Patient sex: F
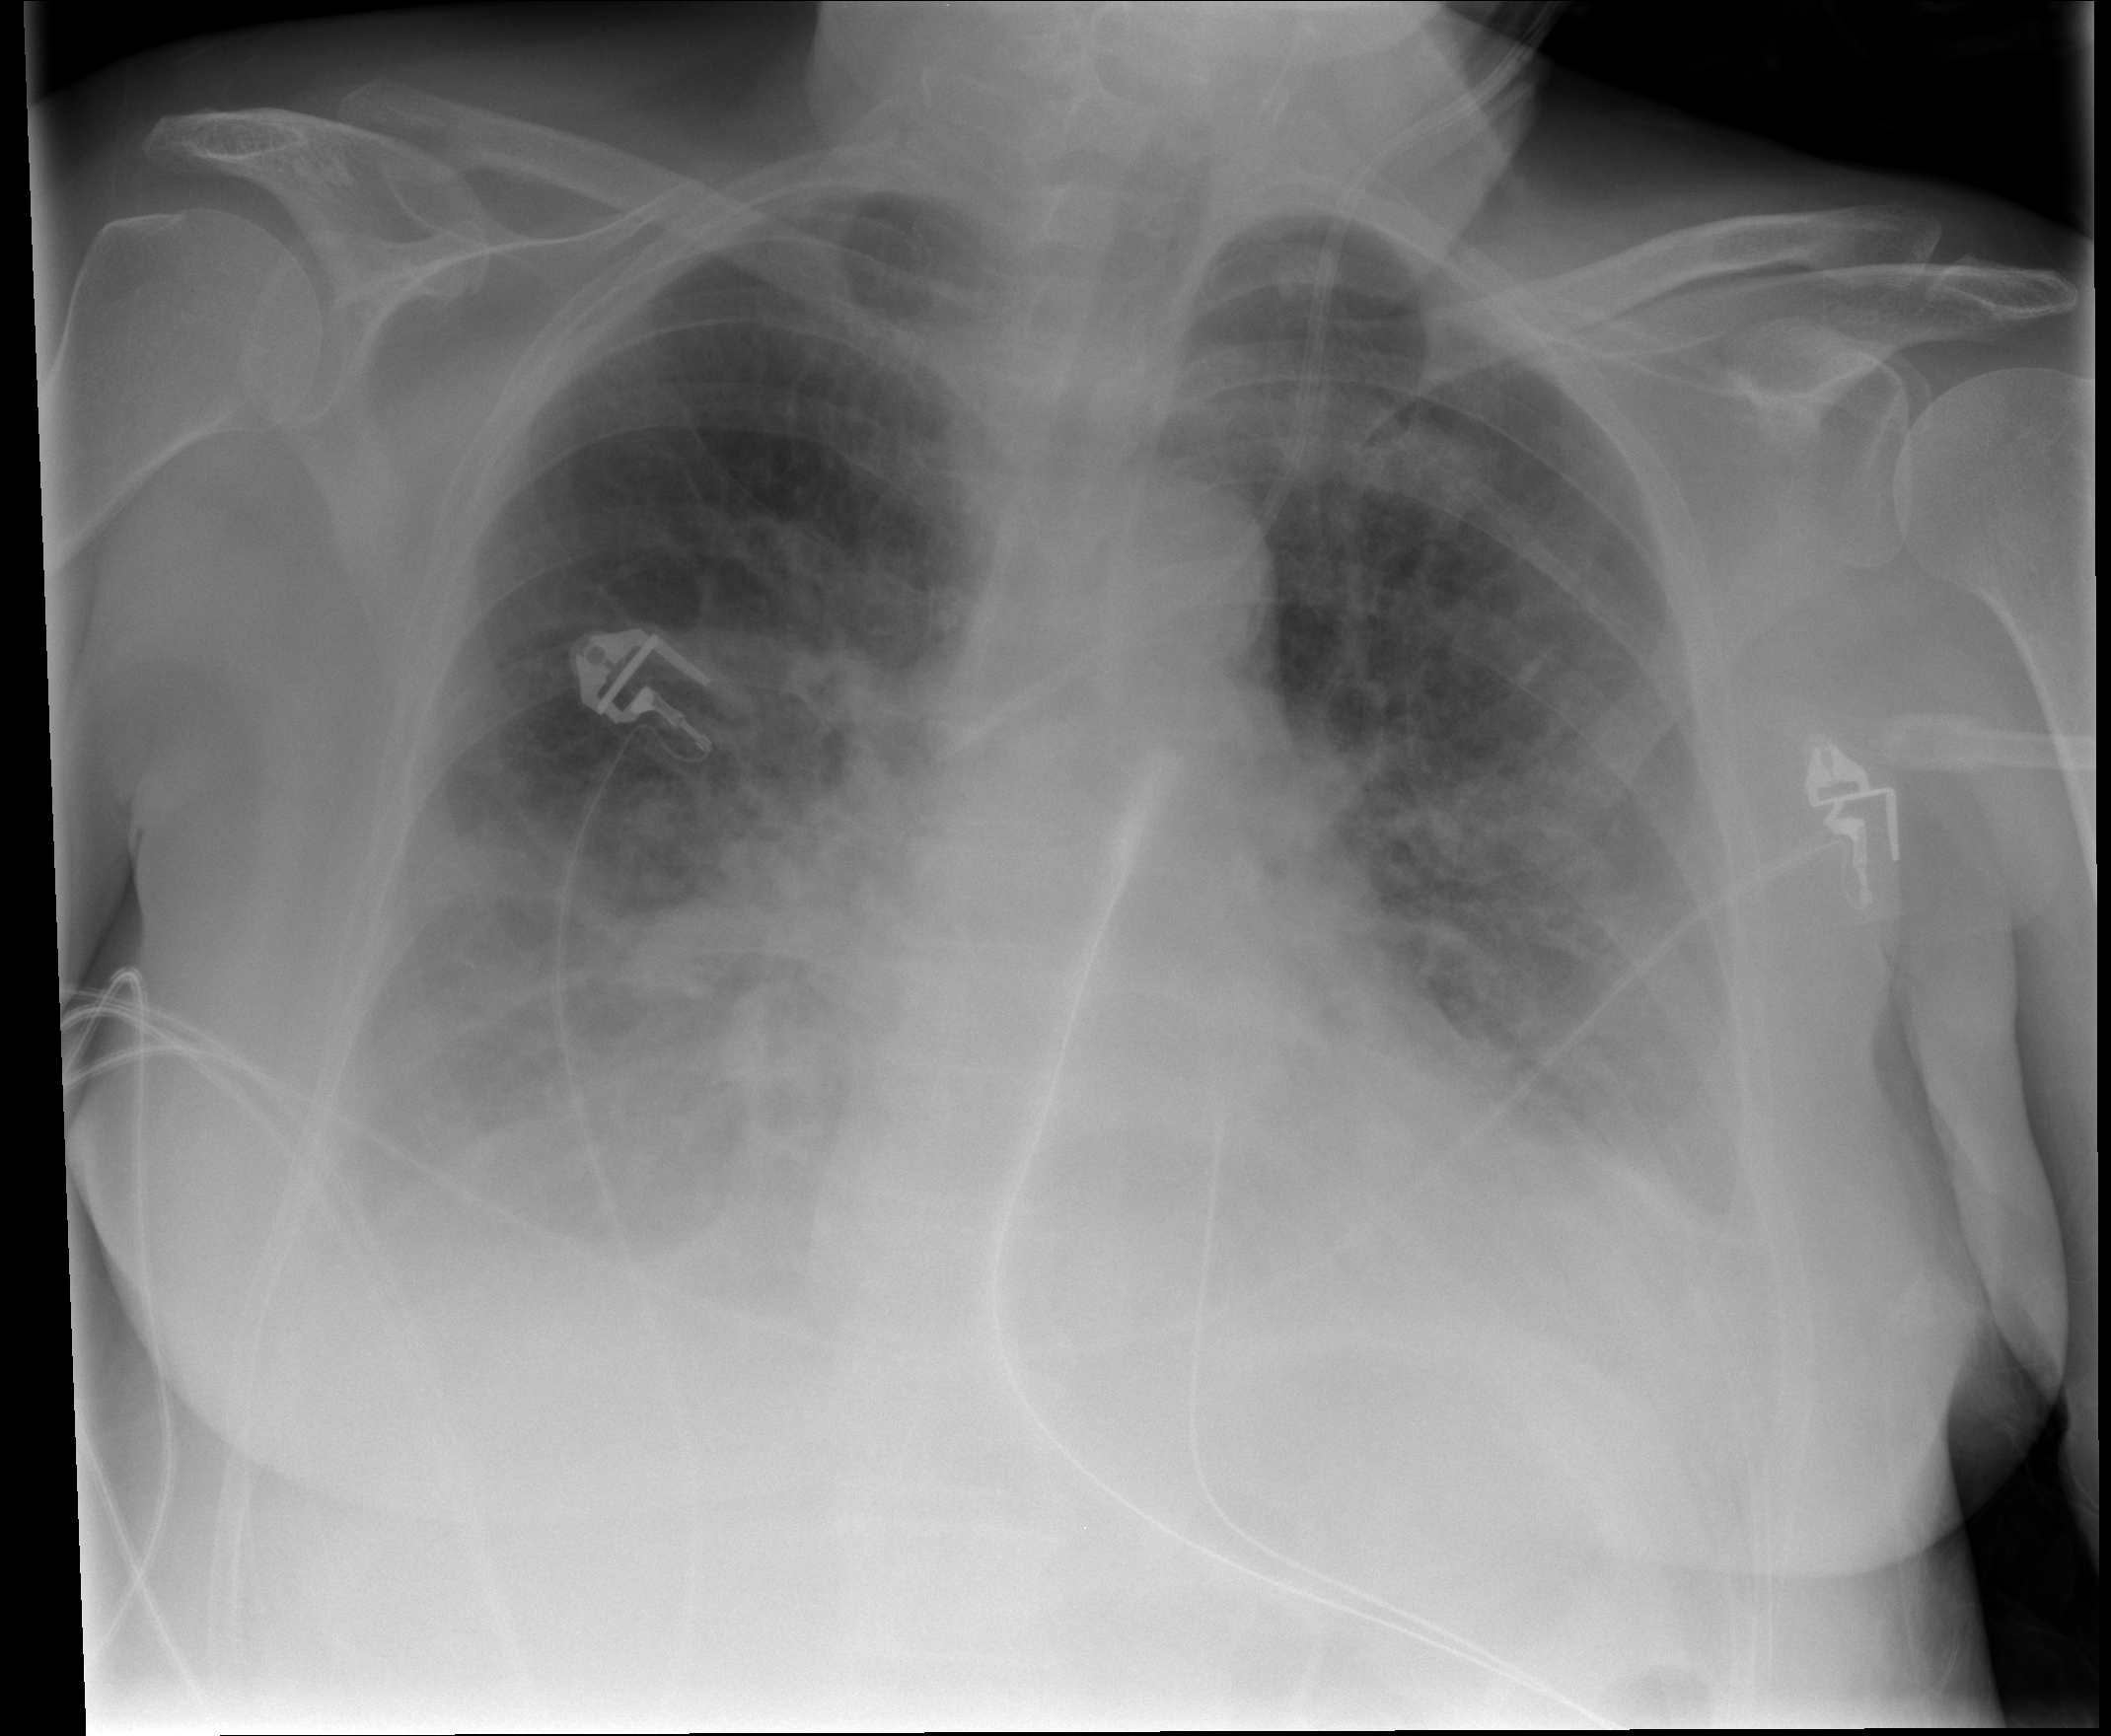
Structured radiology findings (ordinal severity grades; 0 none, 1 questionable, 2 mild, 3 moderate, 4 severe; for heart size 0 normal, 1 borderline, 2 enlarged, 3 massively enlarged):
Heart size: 2
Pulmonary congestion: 3
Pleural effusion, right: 3
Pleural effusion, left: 3
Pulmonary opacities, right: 2
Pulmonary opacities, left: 2
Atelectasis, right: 2
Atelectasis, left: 3